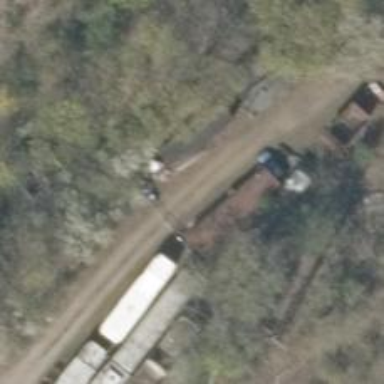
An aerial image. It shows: Unused railway yard.